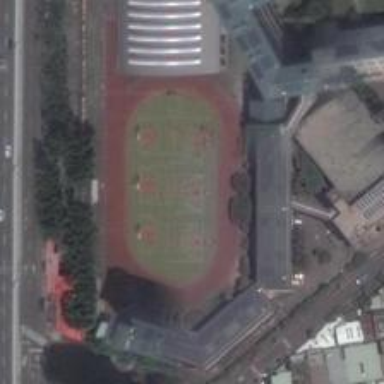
Next to the wide road, we can see the area consisting of several basketball courts and tennis courts .